Field crop: tomato
Growth stage: 1
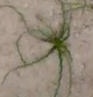
Species: cyperus